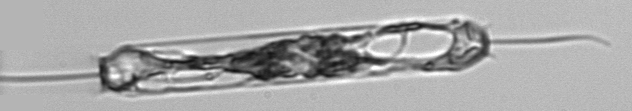
Label: Ditylum_brightwellii